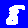
Digit: 8